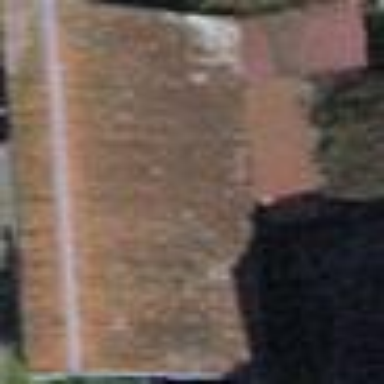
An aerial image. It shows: Shed building.